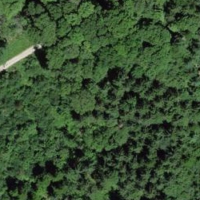
EUNIS habitat code: 44
Species observed at this site:
Jacobaea vulgaris